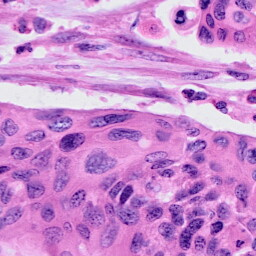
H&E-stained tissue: Cervix